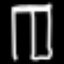
Label: pants